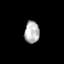
Tissue: skin
Cell type: Epithelial cells
Senescence score: 0.9499
Nuclear area (px): 322
Mean DAPI intensity: 180.009